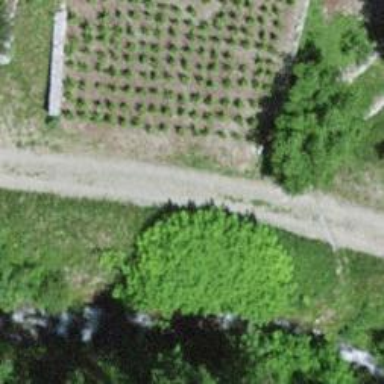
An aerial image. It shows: Track road with grade4 tracktype.